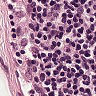
Metastatic tissue present: no